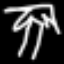
Label: palm tree